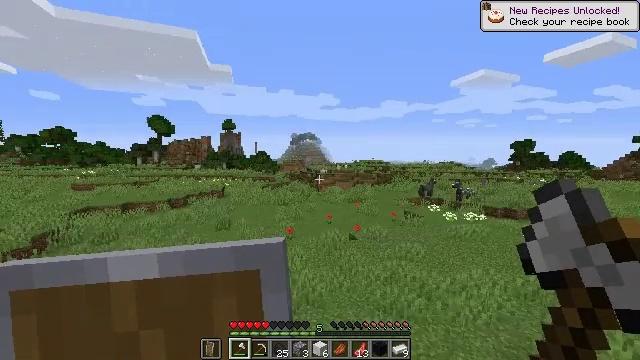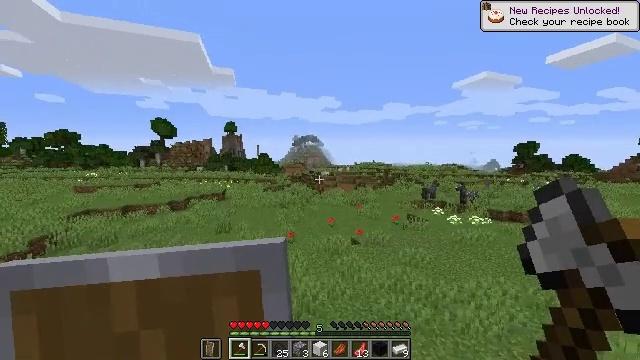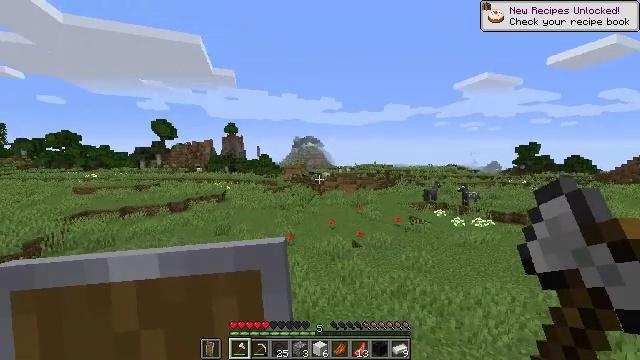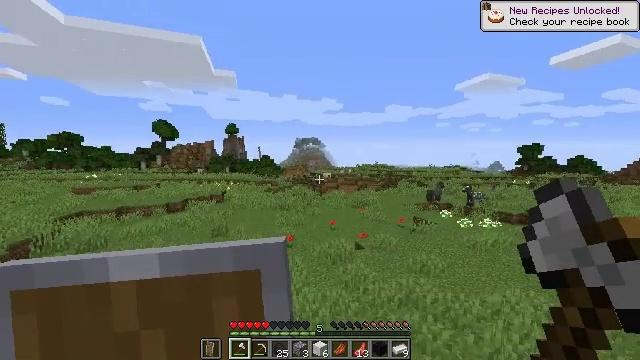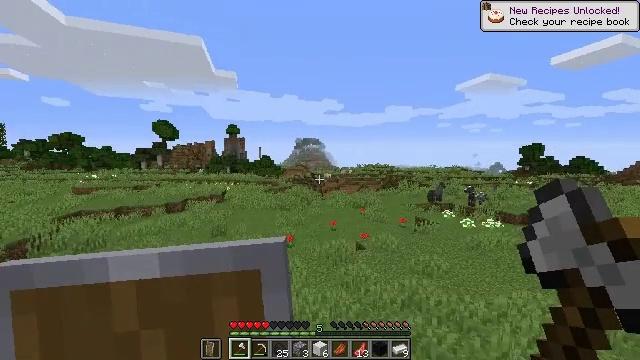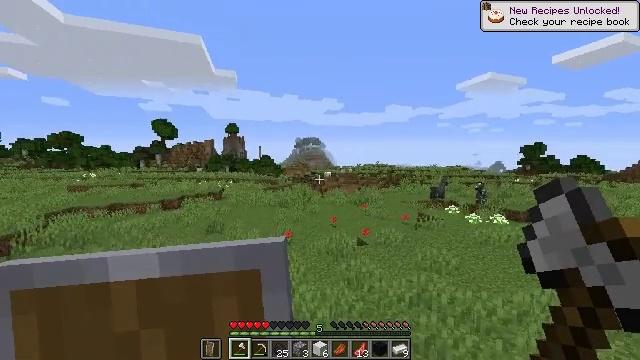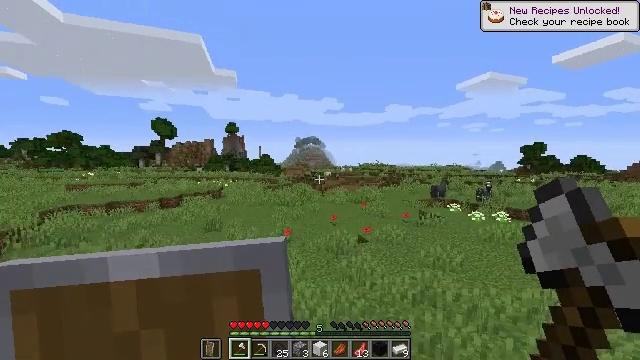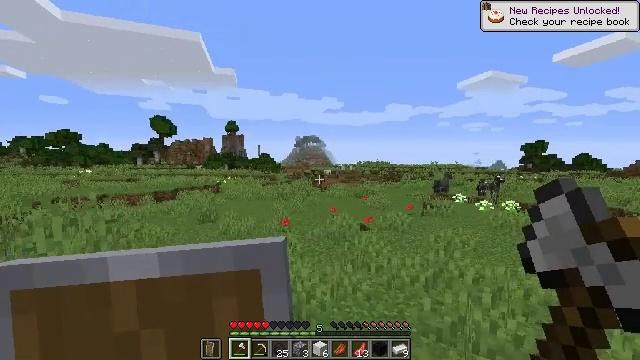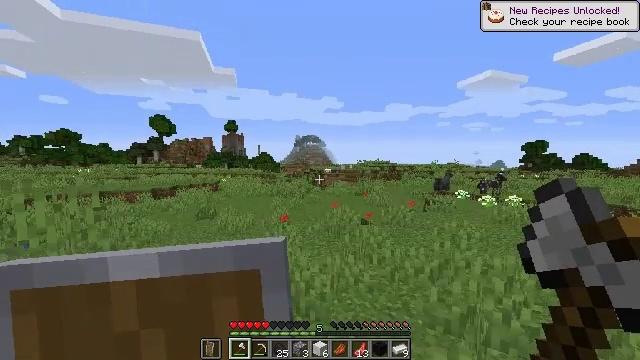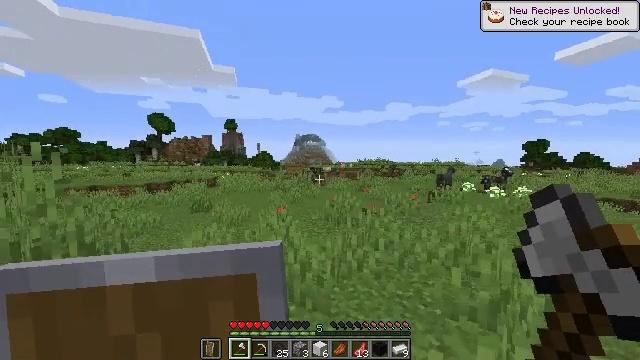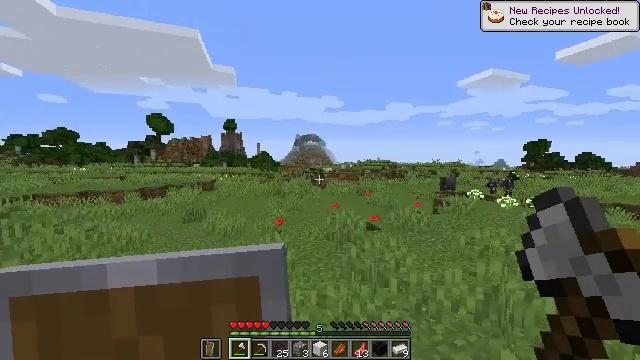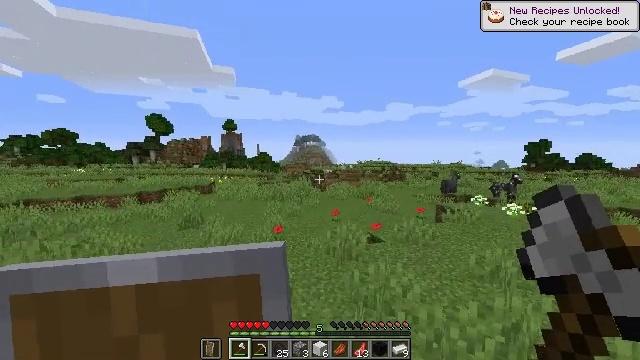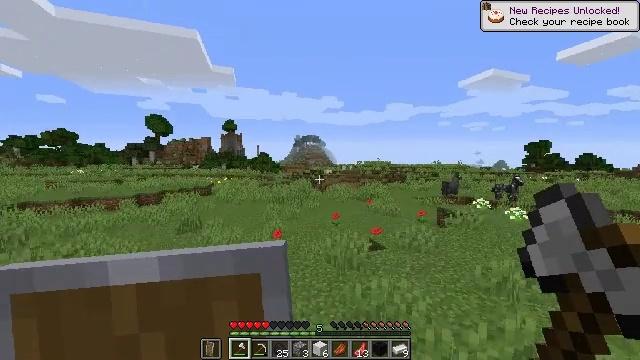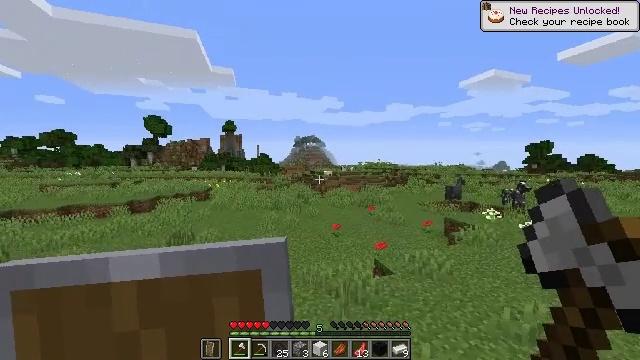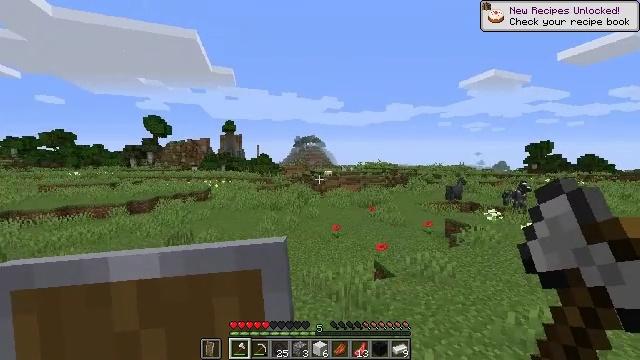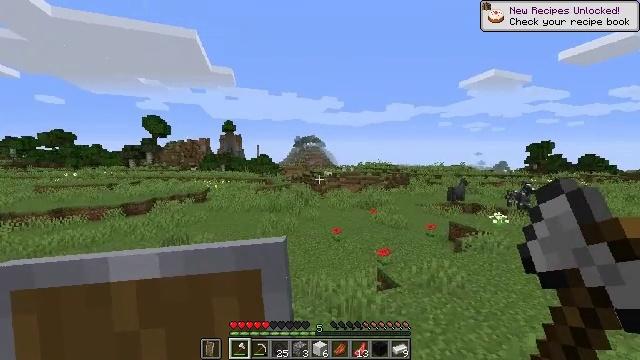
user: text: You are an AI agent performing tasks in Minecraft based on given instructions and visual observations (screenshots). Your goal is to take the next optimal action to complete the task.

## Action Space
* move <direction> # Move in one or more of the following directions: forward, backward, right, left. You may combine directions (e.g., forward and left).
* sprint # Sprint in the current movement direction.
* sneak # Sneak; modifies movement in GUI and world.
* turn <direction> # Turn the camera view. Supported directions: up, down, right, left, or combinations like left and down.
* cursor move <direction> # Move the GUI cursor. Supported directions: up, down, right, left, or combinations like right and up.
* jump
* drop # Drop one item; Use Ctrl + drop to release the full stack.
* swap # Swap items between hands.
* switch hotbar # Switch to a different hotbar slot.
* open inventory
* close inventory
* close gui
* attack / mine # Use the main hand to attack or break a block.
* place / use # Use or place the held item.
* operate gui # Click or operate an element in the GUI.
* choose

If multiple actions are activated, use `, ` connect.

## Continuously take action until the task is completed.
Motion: motion action
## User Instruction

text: Combat the sheep.
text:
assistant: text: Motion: move forward, sprint, jump
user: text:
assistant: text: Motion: move forward, sprint, jump
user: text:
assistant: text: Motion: move forward, sprint, jump
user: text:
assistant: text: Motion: move forward, sprint, jump
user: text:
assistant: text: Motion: move forward, sprint, jump
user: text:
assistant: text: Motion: move forward, sprint, jump
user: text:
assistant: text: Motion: move forward, sprint, jump
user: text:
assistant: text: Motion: move forward, sprint, jump
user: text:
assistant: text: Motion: move forward, sprint, jump
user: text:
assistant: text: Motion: move forward, sprint, jump
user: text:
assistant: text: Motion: move forward, sprint, jump
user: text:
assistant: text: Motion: move forward, sprint, jump
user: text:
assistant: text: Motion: move forward, sprint, jump
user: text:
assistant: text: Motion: move forward, sprint, jump
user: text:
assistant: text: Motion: move forward, sprint, jump
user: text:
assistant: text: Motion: move forward, sprint, jump
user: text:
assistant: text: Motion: move forward, sprint, jump
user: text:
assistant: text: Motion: move forward, sprint, jump
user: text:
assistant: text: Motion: move forward, sprint, jump
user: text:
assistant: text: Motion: move forward, sprint, jump
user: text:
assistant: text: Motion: move forward, sprint, jump
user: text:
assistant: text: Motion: move forward, sprint, jump
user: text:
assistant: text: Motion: move forward, sprint, turn right and up, jump
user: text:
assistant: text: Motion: move forward, sprint, turn right and up, jump
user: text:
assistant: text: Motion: move forward, sprint, jump
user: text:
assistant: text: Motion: move forward, sprint, jump
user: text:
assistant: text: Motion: move forward, sprint, jump
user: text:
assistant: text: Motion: move forward, sprint, jump
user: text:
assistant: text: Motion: move forward, sprint, jump
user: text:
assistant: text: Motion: move forward, sprint, jump